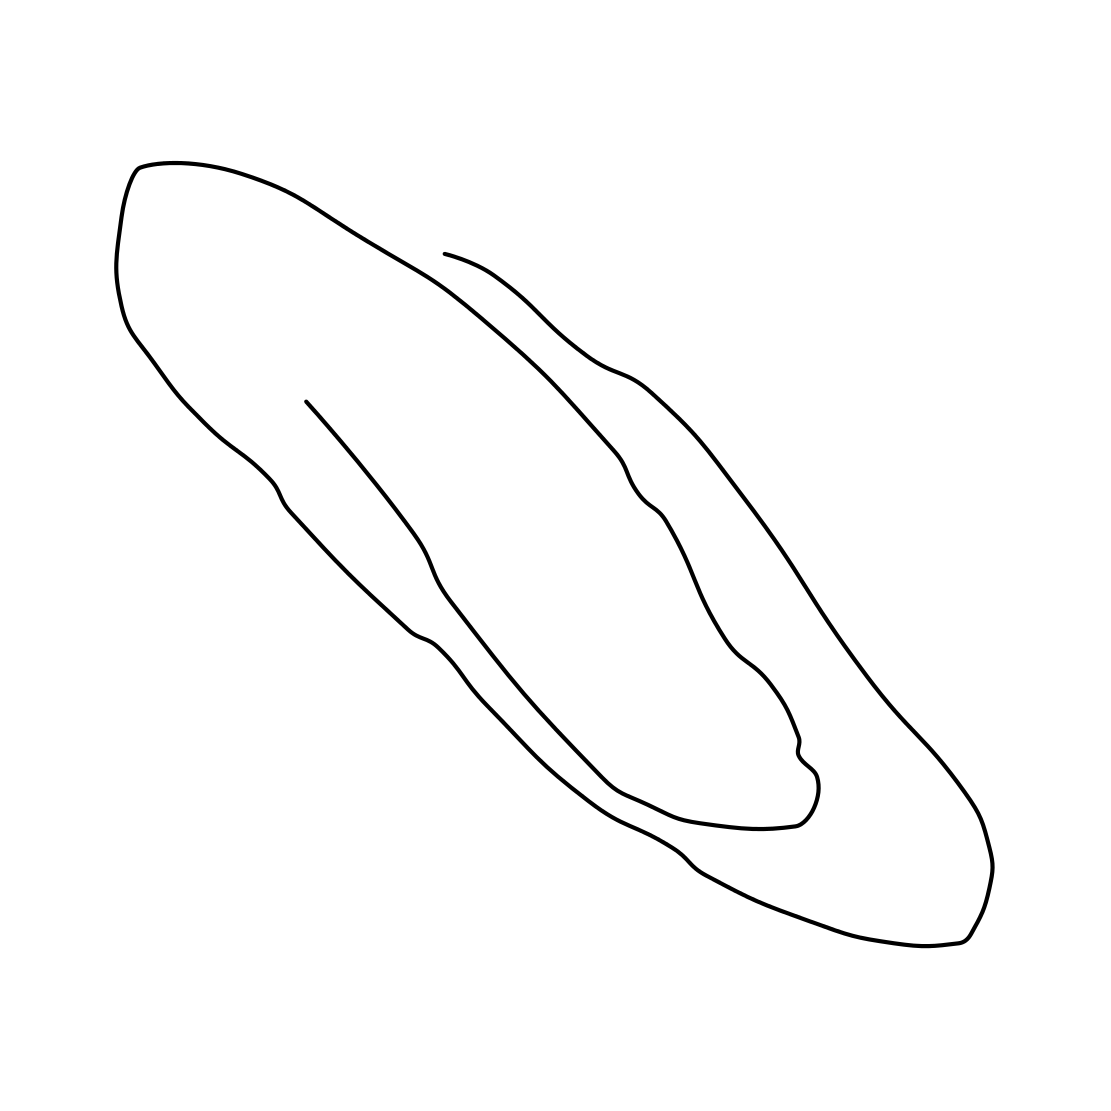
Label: paper clip